Question: I'm setting a new property on my google analytics account, and one of the fields I have to fill out is Default URL:

My question is what does it matter? What does it affect?
I see that GA collects data I send no matter what URL I've defined there, and I don't seem to see that URL in the reports I'm looking at, so what am I missing here?
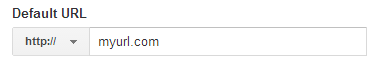
Answer: If you go to the behavior/site content report and click the tiny icon to the right of the page path dimension (an arrow pointing to the upper right) the url will be prepended to the page path to open the page in question in a new window. Plus it will be used as the domain name in the in-page analysis.
I don't think the setting affects data collection in any way.
To back this up here the <URL>:
> Website's URL: The domain name of website you're tracking, e.g.
www.mysite.com. This information is used by the Content reports,
including In-Page Analytics.
"Used in the reports" confirms that it is not used in collection.